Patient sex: F
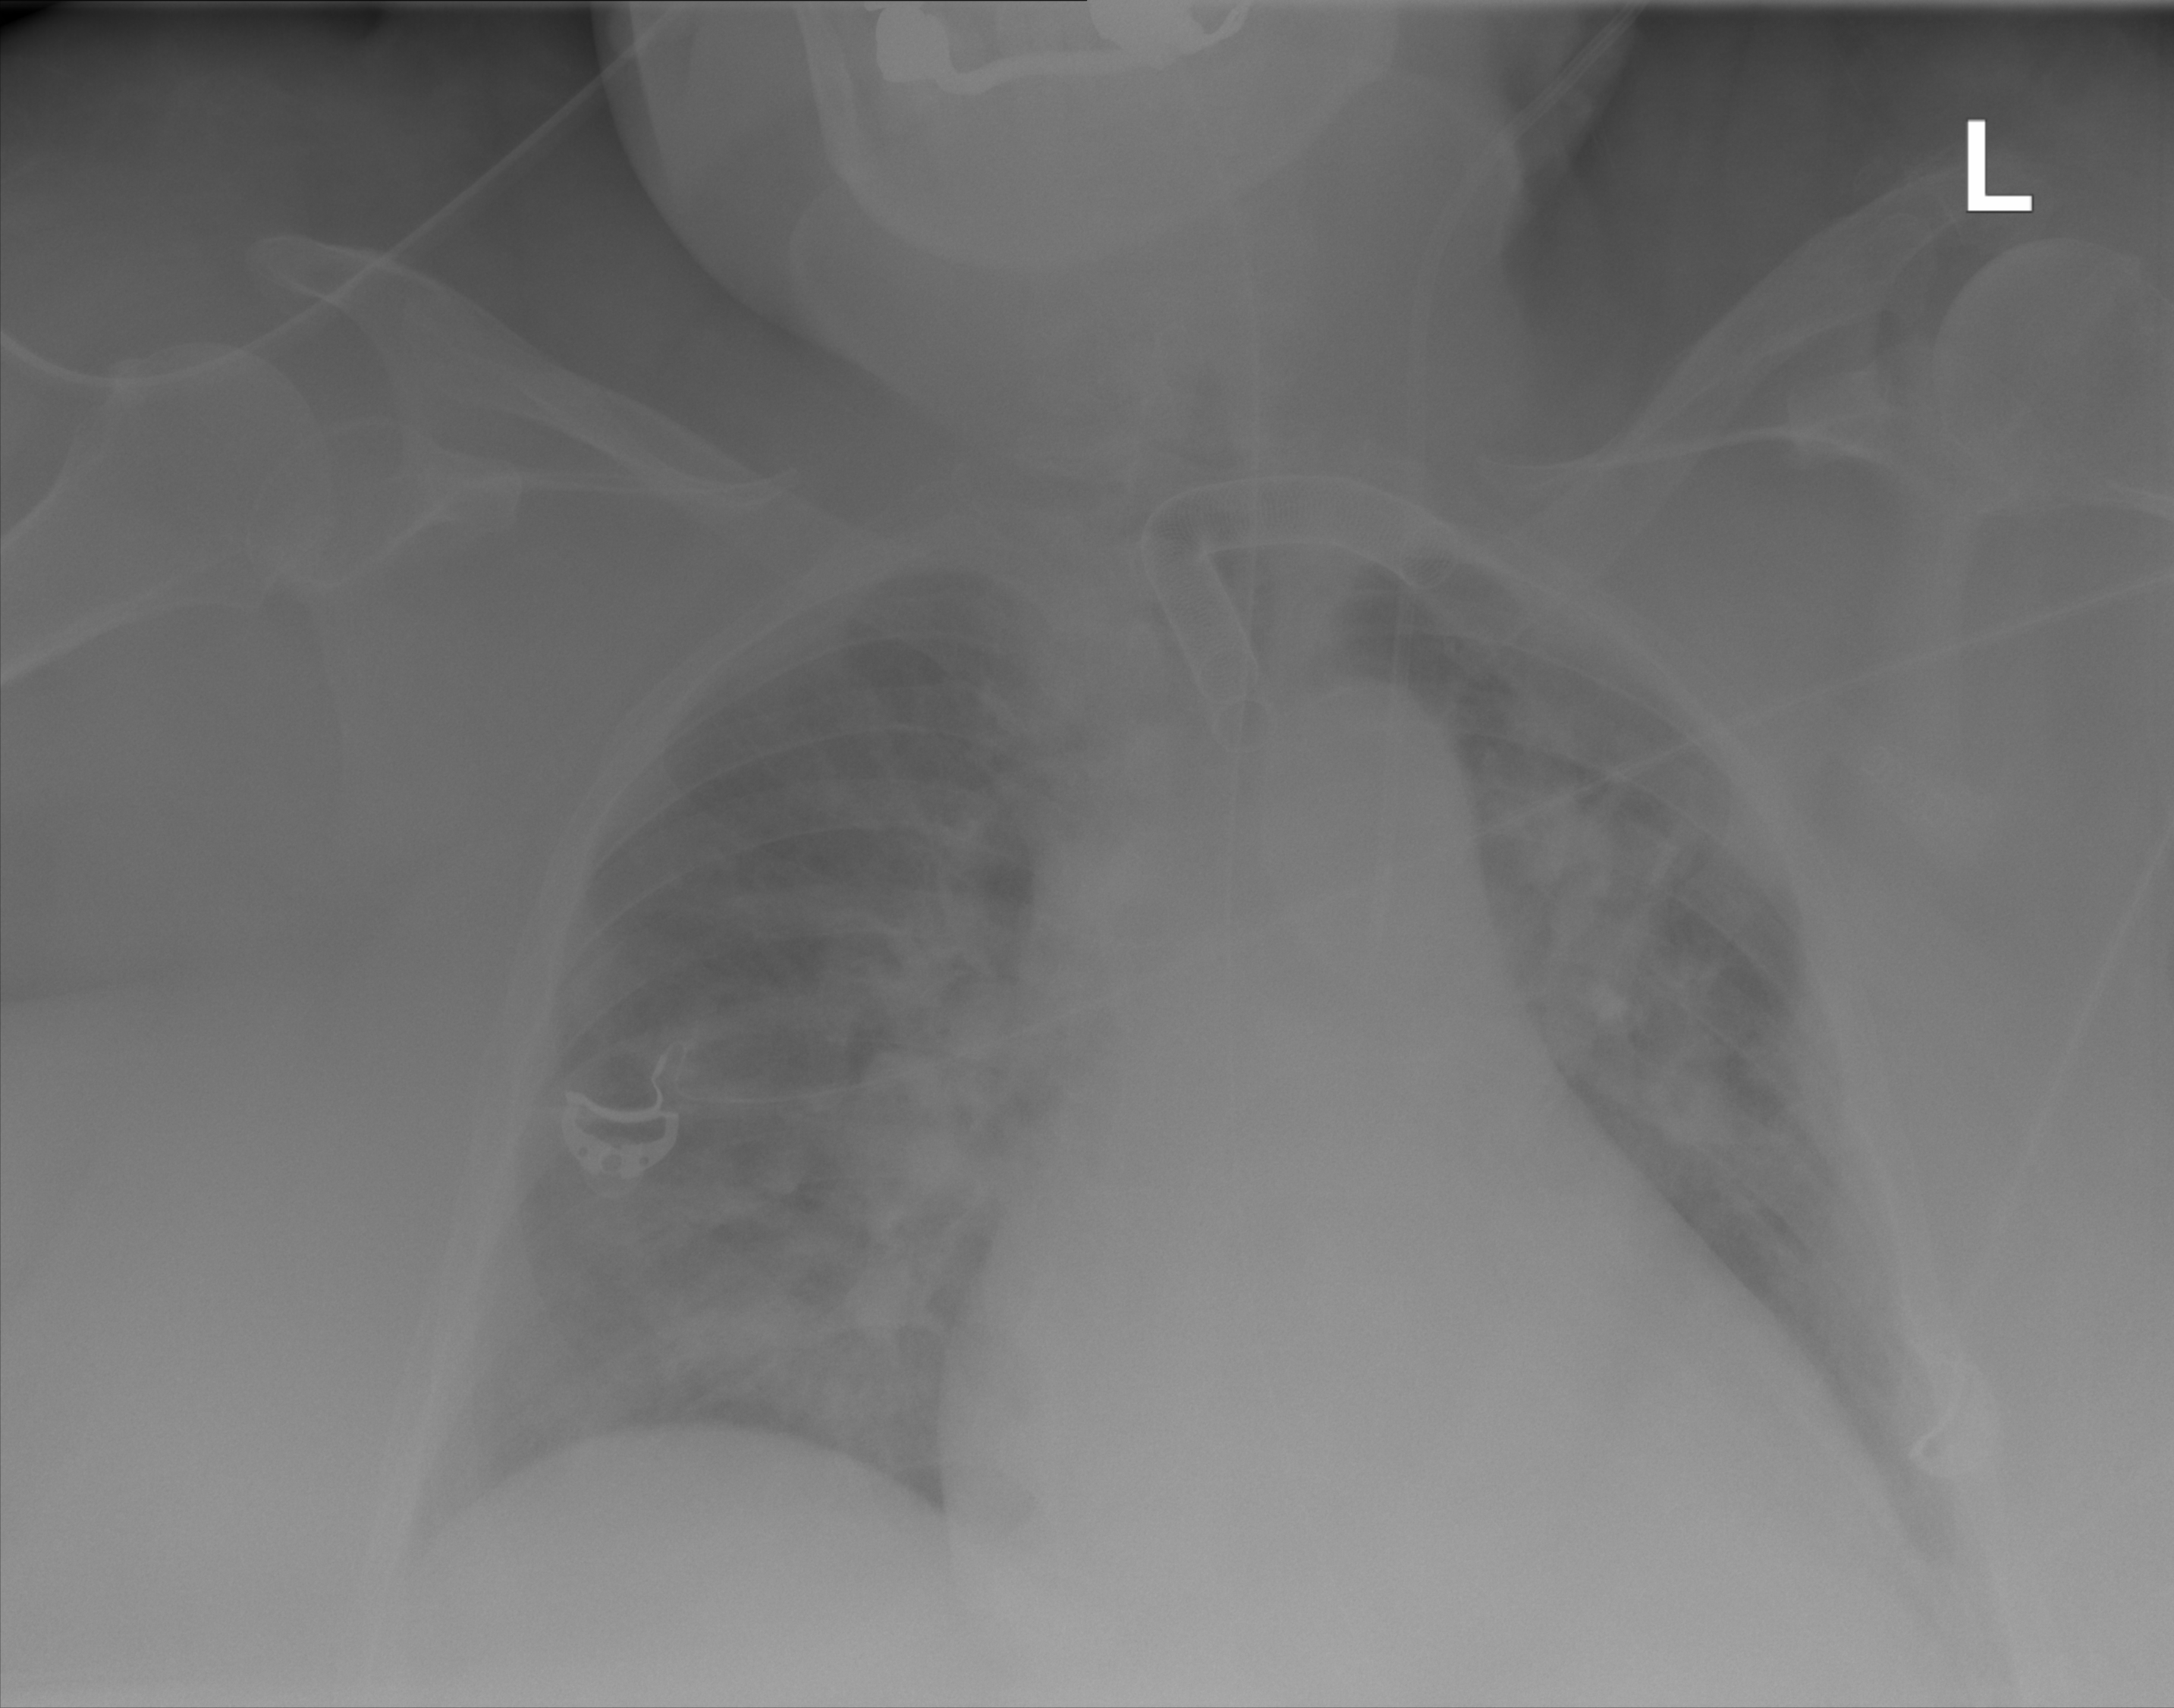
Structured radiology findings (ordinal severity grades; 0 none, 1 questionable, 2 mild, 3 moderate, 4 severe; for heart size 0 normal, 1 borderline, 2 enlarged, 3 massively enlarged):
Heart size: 3
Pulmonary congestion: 3
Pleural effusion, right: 0
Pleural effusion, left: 1
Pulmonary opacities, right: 3
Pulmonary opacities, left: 2
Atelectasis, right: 3
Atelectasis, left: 3